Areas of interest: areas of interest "Scenic Spot"
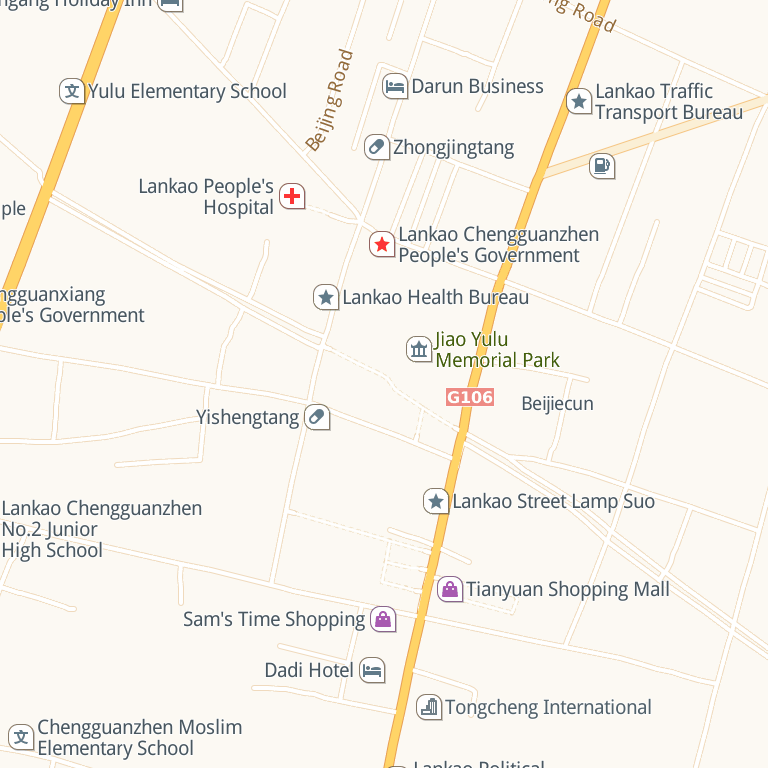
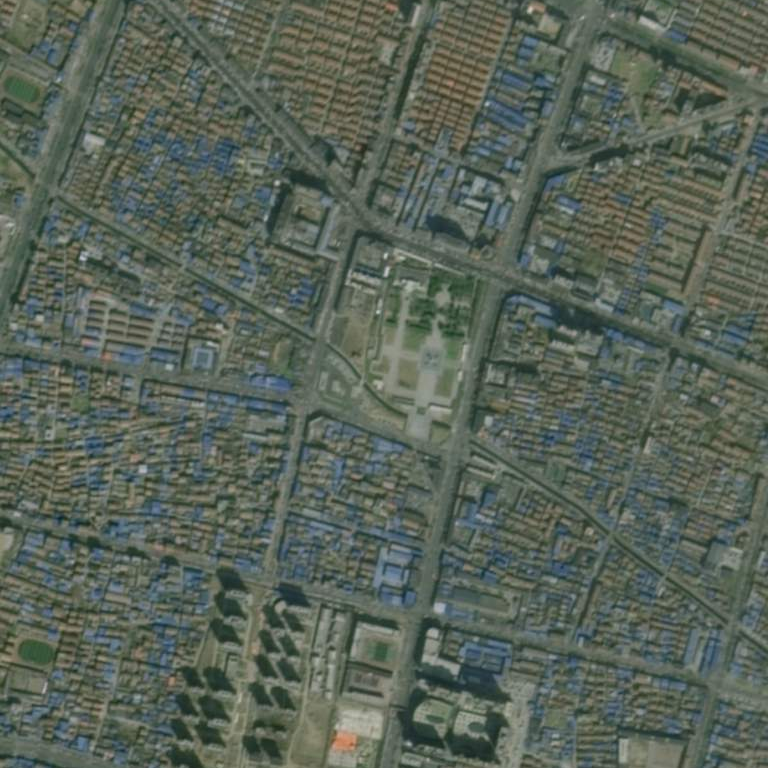